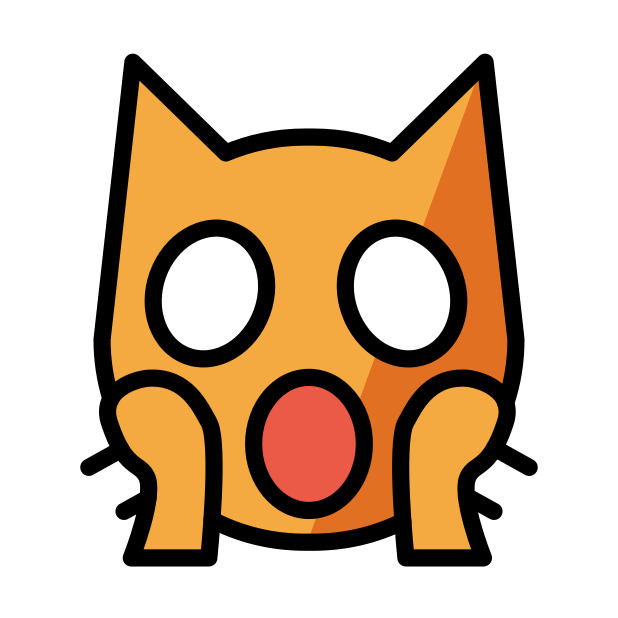
Emoji: 🙀
Name: weary cat face
Unicode: 0x1f640